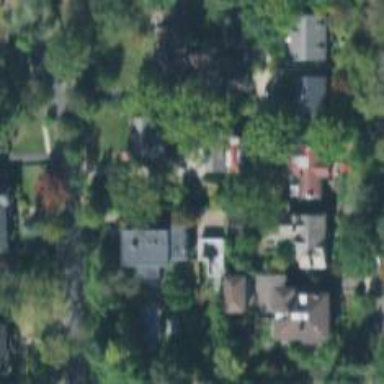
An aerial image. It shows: Charming neighbourhood.